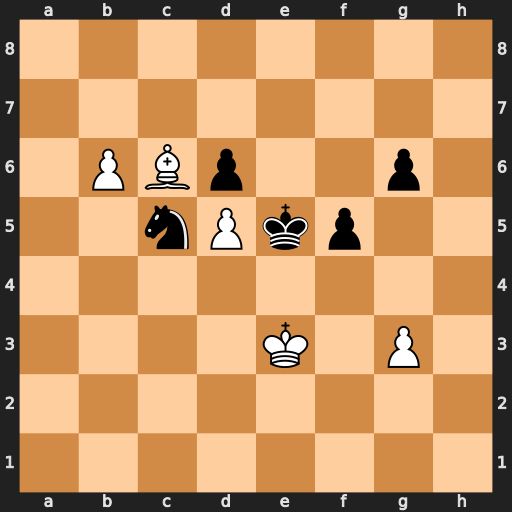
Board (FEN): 8/8/1PBp2p1/2nPkp2/8/4K1P1/8/8
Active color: w
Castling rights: -
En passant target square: -
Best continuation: b7 Na6 Kd3 f4 gxf4+